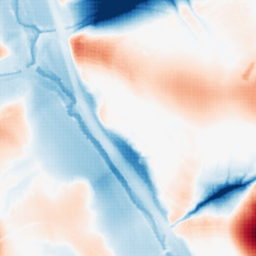
Category: morphological
Decomposition family: tophat_combined
Decomposition parameters: size: 50
Upsampling method: sinc_blackman
Upsampling parameters: scale: 4
kernel_size: 8
Upsampling scale: 4